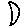
Label: moon